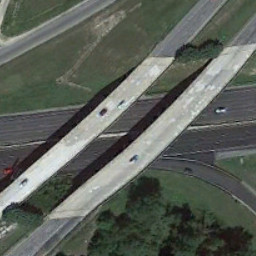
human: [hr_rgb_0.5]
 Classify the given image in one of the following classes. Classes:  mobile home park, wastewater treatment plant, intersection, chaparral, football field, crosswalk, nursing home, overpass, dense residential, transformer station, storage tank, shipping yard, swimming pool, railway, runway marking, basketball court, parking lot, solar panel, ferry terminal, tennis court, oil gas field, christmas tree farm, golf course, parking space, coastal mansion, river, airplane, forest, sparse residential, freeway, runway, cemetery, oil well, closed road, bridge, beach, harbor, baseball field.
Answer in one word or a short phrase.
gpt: overpass